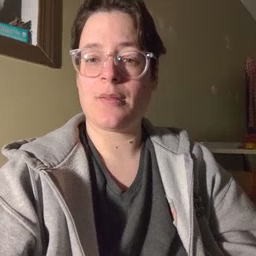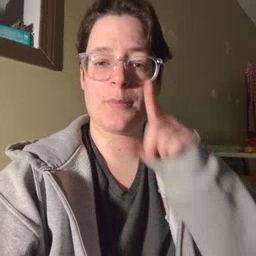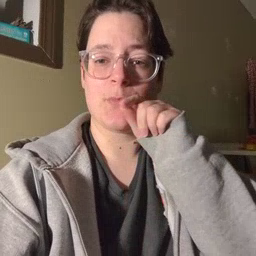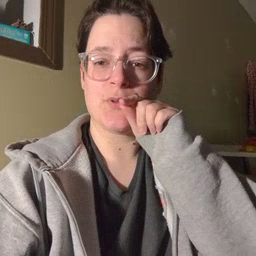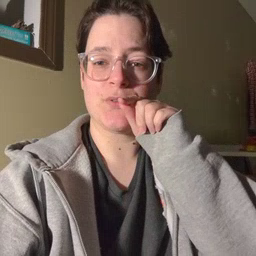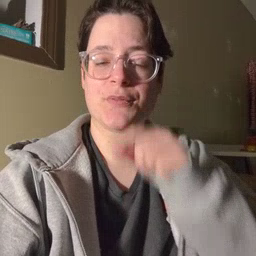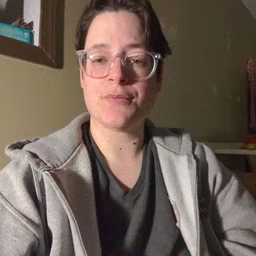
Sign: bird